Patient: sex M, age 79
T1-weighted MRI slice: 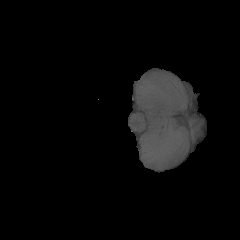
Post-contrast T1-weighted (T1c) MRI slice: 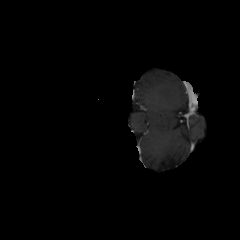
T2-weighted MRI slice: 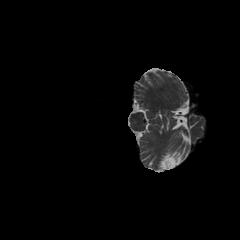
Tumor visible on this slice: no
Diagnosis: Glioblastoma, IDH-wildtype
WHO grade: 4